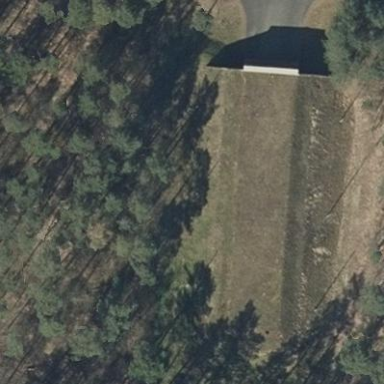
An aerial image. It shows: Military bunker building.